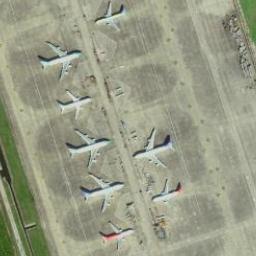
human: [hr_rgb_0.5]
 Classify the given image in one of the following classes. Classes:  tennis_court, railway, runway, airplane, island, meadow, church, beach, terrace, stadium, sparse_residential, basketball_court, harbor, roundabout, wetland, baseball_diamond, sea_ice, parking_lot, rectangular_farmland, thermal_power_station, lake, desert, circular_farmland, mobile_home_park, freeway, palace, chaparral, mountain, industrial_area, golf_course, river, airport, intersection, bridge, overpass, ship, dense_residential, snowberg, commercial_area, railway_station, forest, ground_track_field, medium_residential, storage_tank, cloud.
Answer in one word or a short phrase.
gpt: airplane